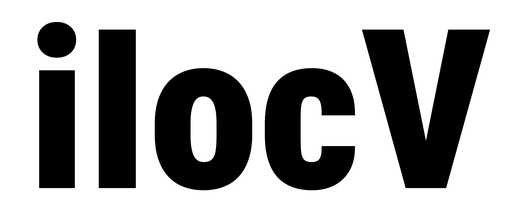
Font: Roboto_Condensed_Black